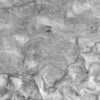
Label: not_dusty